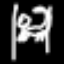
Label: squiggle